Question: I'm trying to create a sitemap in an ASP.NET MVC project.
This code in my Node controller...
'''
Function Sitemap() As ContentResult
Dim db As New EfrDotOrgEntities
Dim Nodes = db.Node.ToList
Dim RequestUrl As Uri = Url.RequestContext.HttpContext.Request.Url
Dim AbsoluteRoot As String = String.Format("{0}://{1}", RequestUrl.Scheme, RequestUrl.Authority)
Dim map As XDocument = <?xml version="1.0" encoding="UTF-8"?>
<urlset xmlns="http://www.sitemaps.org/schemas/sitemap/0.9">
</urlset>
For Each n As Node In Nodes
map.Add(<url>
<loc><%= AbsoluteRoot + Url.RouteUrl("IdOnly", New With {.id = n.Id}) %></loc>
</url>)
Next
Return Content(map.ToString, "text/xml", Encoding.UTF8)
End Function
'''
(here's an image because Stack Overflow doesn't color VB code well)

...produces this error:
> This operation would create an
incorrectly structured document.
It wouldn't know to add that content.
How do I tell it to insert that bit of XML into the '<urlset>'?
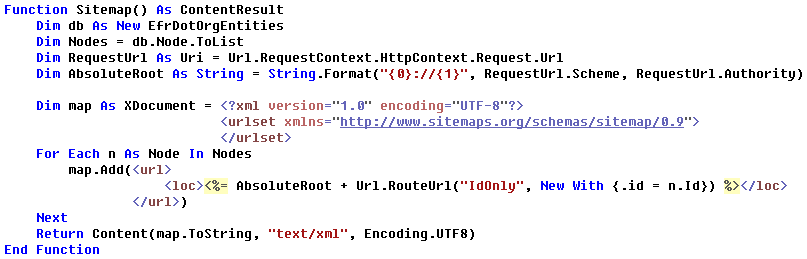
Answer: You need to add it to the top level element in the document (the root):
'''
map.Root.Add(...)
'''